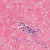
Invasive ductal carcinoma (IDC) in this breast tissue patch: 0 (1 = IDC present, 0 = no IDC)